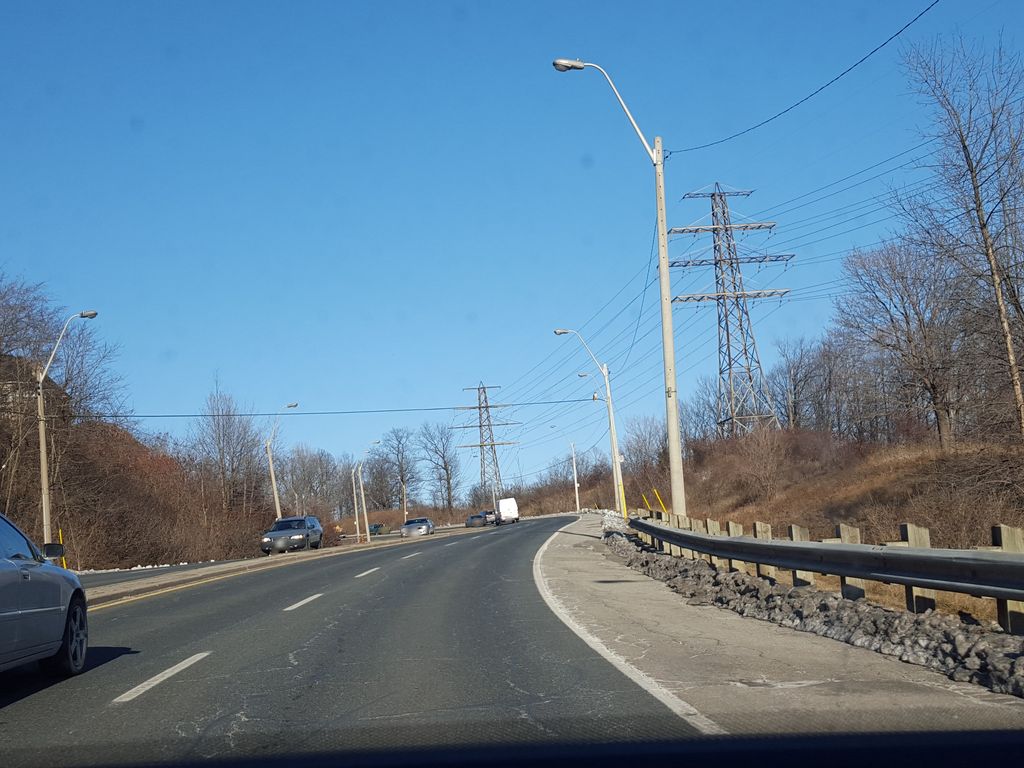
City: toronto